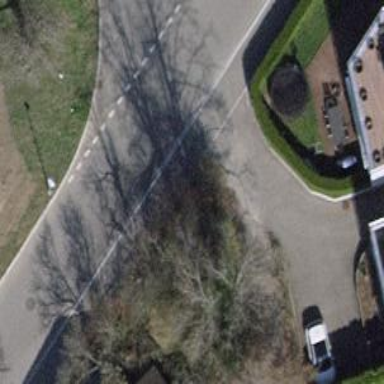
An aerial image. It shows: Compacted footway.